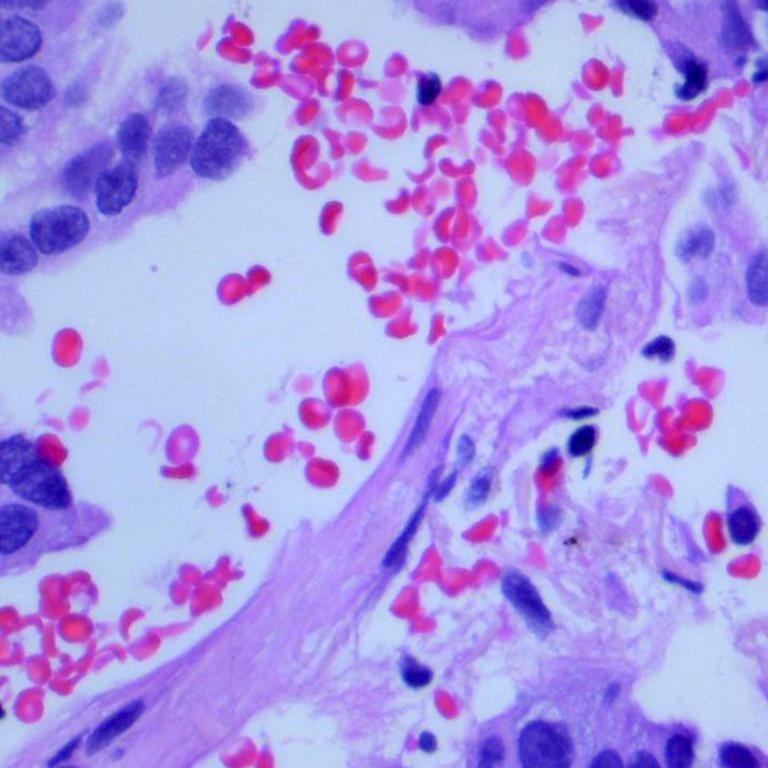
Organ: lung
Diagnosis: adenocarcinomas